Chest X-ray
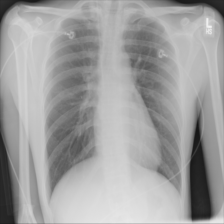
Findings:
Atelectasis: negative
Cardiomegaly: negative
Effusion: negative
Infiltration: negative
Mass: negative
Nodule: negative
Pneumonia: negative
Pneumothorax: negative
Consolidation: negative
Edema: negative
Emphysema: negative
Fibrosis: negative
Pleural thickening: negative
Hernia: negative